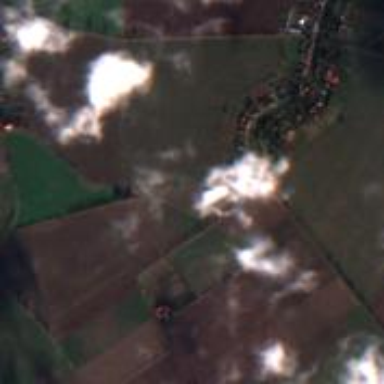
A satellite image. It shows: Picturesque farmland scene.